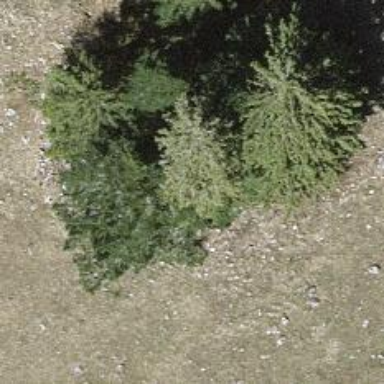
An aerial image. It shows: Needle-leaved tree in nature.